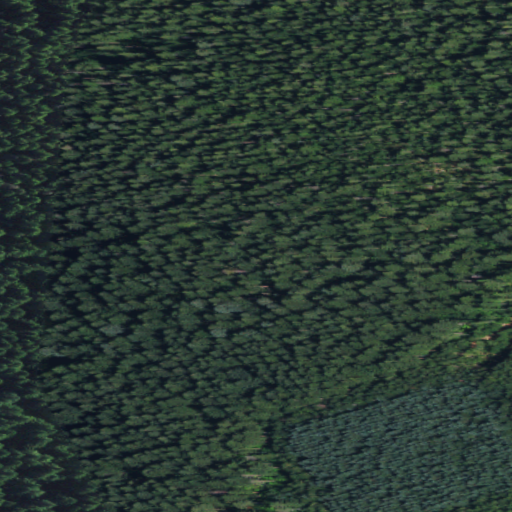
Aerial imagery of mountain in Washington named The Wart containing evergreen forest, deciduous forest, and open development